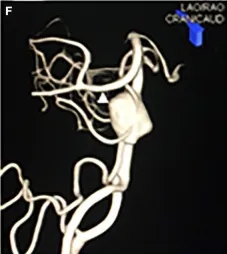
Preoperative imaging studies. (F) Right lateral view of left vertebral artery multiplanar 3D rotational angiography revealed a bleb (white arrowhead) on the right shoulder of the fusiform basilar artery aneurysm.
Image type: radiology (mri)